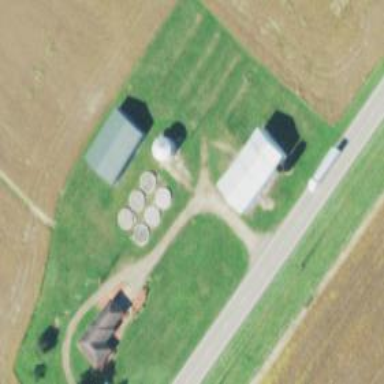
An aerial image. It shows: Silo.